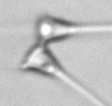
Label: Asterionellopsis_glacialis